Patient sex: M
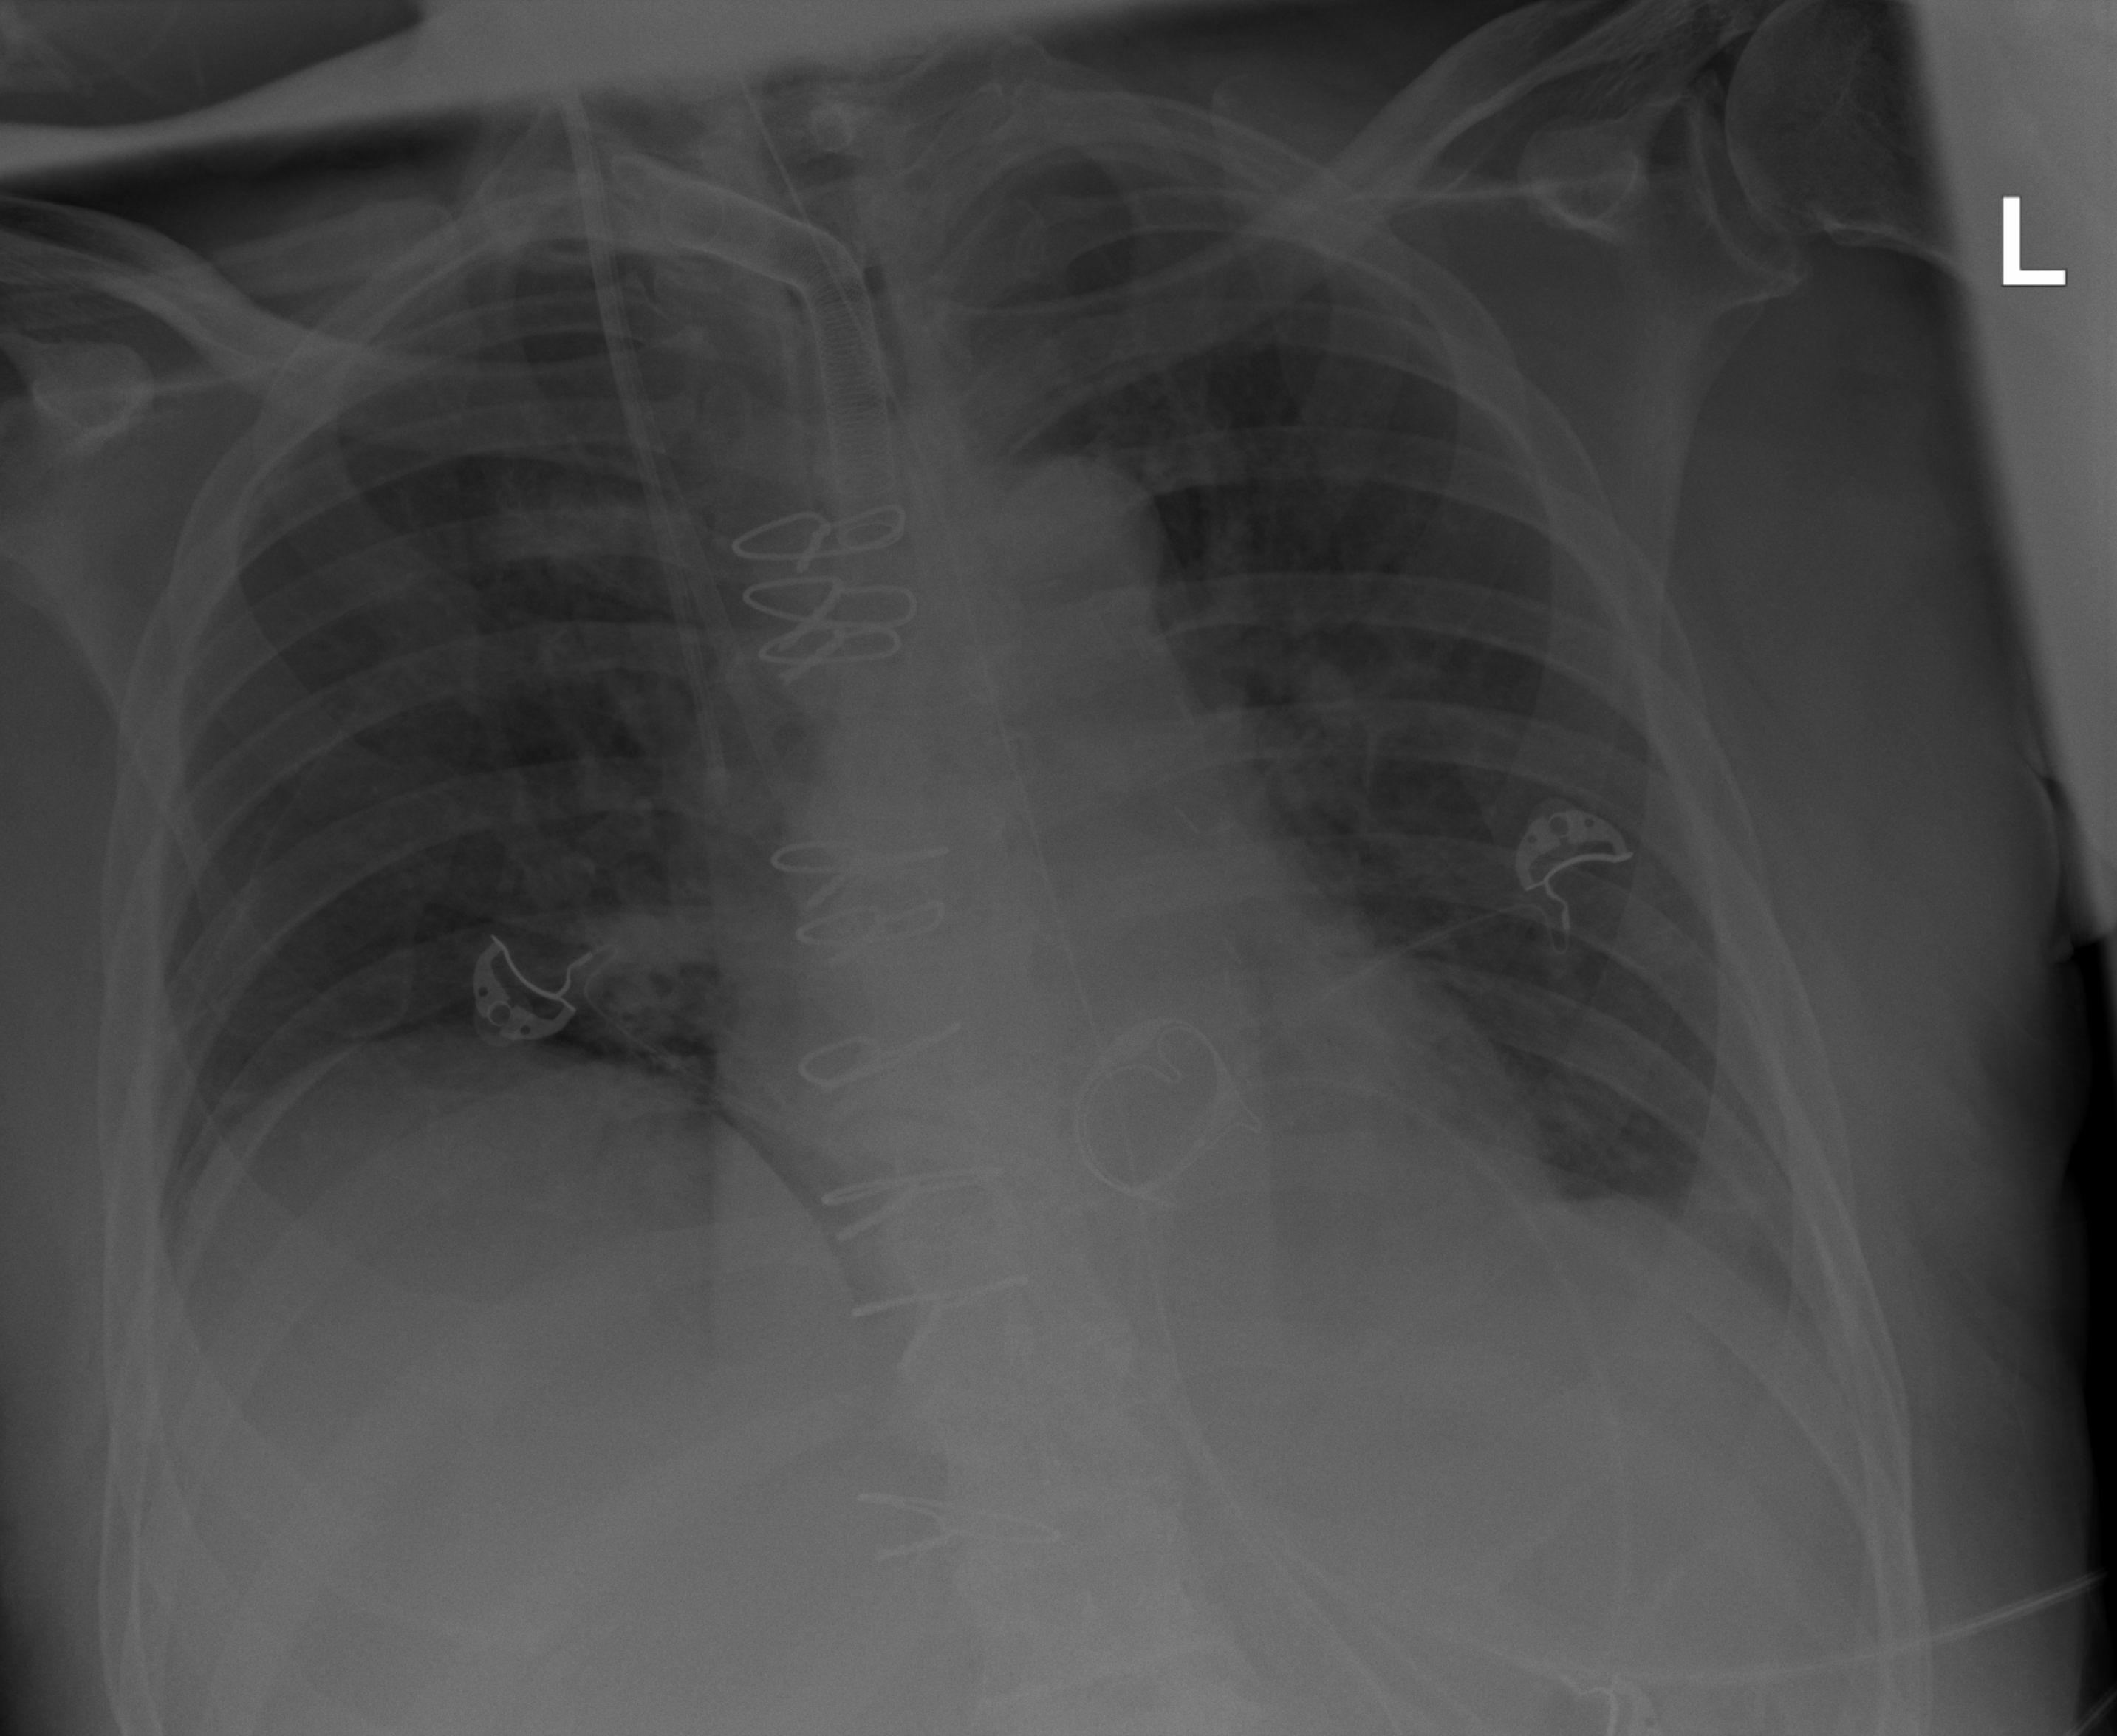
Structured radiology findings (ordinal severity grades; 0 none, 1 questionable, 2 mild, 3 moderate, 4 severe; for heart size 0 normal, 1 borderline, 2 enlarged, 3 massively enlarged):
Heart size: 0
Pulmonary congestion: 2
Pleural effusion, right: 0
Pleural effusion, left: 0
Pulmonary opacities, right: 0
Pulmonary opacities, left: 0
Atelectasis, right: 0
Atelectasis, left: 0